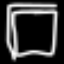
Label: square